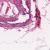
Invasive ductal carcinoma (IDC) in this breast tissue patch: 0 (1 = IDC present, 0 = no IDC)